Question: I am trying to do a nice 3D plot using time series UV-Vis spectral data, like the first 3D graph below.

I used dput() function to show my data as below.
'''
dput(head(Data))
'''
and get:
'''
structure(list(Wavelength = c(250, 252.5, 255, 257.5, 260, 262.5
), Date = structure(c(<PHONE>, <PHONE>, <PHONE>, <PHONE>,
<PHONE>, <PHONE>), class = c("POSIXct", "POSIXt"), tzone = "UTC"),
X250 = c(25.736217791411, 25.1182597222222, 24.8889567642957,
24.4881150070126, 24.2313916666667, 24.0346564673157), X252.5 = c(25.2168558282209,
24.<PHONE>, 24.375429567643, 23.979541374474, 23.7248569444444,
23.5341668984701), X255 = c(24.6049539877301, 23.9896638888889,
23.7649888423989, 23.3753758765778, 23.1248263888889, 22.9342726008345
), X257.5 = c(24.0257944785276, 23.<PHONE>, 23.1804435146443,
22.795541374474, 22.5493486111111, 22.<PHONE>), X260 = c(23.5917024539877,
22.9615486111111, 22.7389818688982, 22.3544109396914, 22.1091222222222,
21.9127635605007), X262.5 = c(23.1529110429448, 22.5264,
22.3051380753138, 21.924920056101, 21.6777583333333, 21.4858831710709
), X265 = c(22.5382085889571, 21.918125, 21.6982092050209,
21.3252145862553, 21.<PHONE>, 20.8941794158554), X267.5 = c(21.8748957055215,
21.2488722222222, 21.0308619246862, 20.6643941093969, 20.4225541666667,
20.2340041724617), X270 = c(21.2791380368098, 20.6435263888889,
20.4248619246862, 20.0633674614306, 19.823075, 19.6308664812239
), X272.5 = c(20.7223159509202, 20.0815388888889, 19.8637377963738,
19.5049382889201, 19.<PHONE>, 19.0733532684284), X275 = c(20.1307699386503,
19.4878583333333, 19.2719930264993, 18.9178920056101, 18.6778583333333,
18.487123783032), X277.5 = c(19.4758159509202, 18.8334013888889,
18.6168423988842, 18.2683702664797, 18.0308791666667, 17.8428414464534
), X280 = c(18.8002392638037, 18.<PHONE>, 17.9391743375174,
17.5960126227209, 17.3601361111111, 17.1767204450626), X282.5 = c(18.1441809815951,
17.4953208333333, 17.2798758716876, 16.9426002805049, 16.7091777777778,
16.5276926286509), X285 = c(17.5349570552147, 16.8845097222222,
16.6697126917713, 16.337541374474, 16.1053763888889, 15.9246383866481
), X287.5 = c(16.8937300613497, 16.2423861111111, 16.0298493723849,
15.7046171107994, 15.4740472222222, 15.2938845618915), X290 = c(16.2328404907975,
15.582175, 15.3718940027894, 15.0537826086957, 14.8253291666667,
14.646668984701), X292.5 = c(15.5751472392638, 14.9258291666667,
14.7170446304045, 14.4051360448808, 14.1804194444444, 14.0051933240612
), X295 = c(14.9421717791411, 14.2904180555556, 14.0835034867504,
13.778301542777, 13.5566902777778, 13.3817329624478), X297.5 = c(14.4052392638037,
13.7537152777778, 13.5474421199442, 13.2471725105189, 13.<PHONE>,
12.8530055632823), X300 = c(13.9050889570552, 13.2578347222222,
13.0537364016736, 12.7592973352034, 12.5405888888889, 12.3732670375522
), X302.5 = c(13.401036809816, 12.7586194444445, 12.5570264993026,
12.2684992987377, 12.0533902777778, 11.8884353268428), X305 = c(12.902717791411,
12.2623319444444, 12.0613933054393, 11.7787826086956, 11.5651972222222,
11.4043337969402), X307.5 = c(12.4249355828221, 11.7857791666667,
11.5858940027894, 11.3107840112202, 11.0999777777778, 10.9374005563282
), X310 = c(11.9935245398773, 11.3549347222222, 11.1571324965133,
10.8868260869565, 10.67955, 10.5179193324061), X312.5 = c(11.6203098159509,
10.9819680555556, 10.7849539748954, 10.516744740533, 10.3119236111111,
10.<PHONE>), X315 = c(11.2705674846626, 10.63485, 10.4406555090656,
10.<PHONE>, 9.97497638888889, 9.82023783031989), X317.5 = c(10.9098711656442,
10.2797055555556, 10.0875216178522, 9.82828471248247, 9.62720138888889,
9.47325173852573), X320 = c(10.5516625766871, 9.922075, 9.73211157601116,
9.47973772791024, 9.28055, 9.12974826147427), X322.5 = c(10.2039049079755,
9.57341805555556, 9.38568758716876, 9.13822159887798, 8.94393888888889,
8.79378581363004), X325 = c(9.86461042944785, 9.23893472222222,
9.05190516039052, 8.80583450210379, 8.61297777777778, 8.46346731571627
), X327.5 = c(9.5730490797546, 8.95366388888889, 8.76786750348675,
8.52597615708275, 8.33285972222222, 8.18865924895688), X330 = c(9.29567791411043,
8.67920416666667, 8.49494421199442, 8.25632117812062, 8.06634305555556,
7.92368984700974), X332.5 = c(9.0010981595092, 8.38594305555556,
8.20200139470014, 7.96879803646564, 7.78189166666667, 7.63967593880389
), X335 = c(8.71511349693252, 8.09972916666667, 7.92145885634589,
7.69297335203366, 7.50750694444444, 7.3643421418637), X337.5 = c(8.45265644171779,
7.84026666666667, 7.66316178521618, 7.43814305750351, 7.25333333333333,
7.11477607788595), X340 = c(8.19838036809816, 7.59187361111111,
7.41271827057183, 7.19209256661992, 7.00985416666667, 6.87590959666203
), X342.5 = c(7.95462883435583, 7.34913194444444, 7.17332914923291,
6.95607433380084, 6.77643055555556, 6.64161752433936), X345 = c(7.72929754601227,
7.12695138888889, 6.95060669456067, 6.7338920056101, 6.55681388888889,
6.42844089012517), X347.5 = c(7.50222699386503, 6.90189583333333,
6.72852022315202, 6.51498036465638, 6.33897916666667, 6.21110848400556
), X350 = c(7.2898527607362, 6.69248472222222, 6.52281171548117,
6.3138920056101, 6.13989722222222, 6.00979554937413), X352.5 = c(7.07927300613497,
6.48439166666667, 6.31443514644351, 6.10986956521739, 5.93754583333333,
5.81149652294854), X355 = c(6.86355214723926, 6.26889861111111,
6.09972524407252, 5.89783450210379, 5.72706527777778, 5.60363838664812
), X357.5 = c(6.6658527607362, 6.07161111111111, 5.90622873082287,
5.70649649368864, 5.53700833333333, 5.41251877607789), X360 = c(6.47400613496932,
5.88162777777778, 5.71633472803347, 5.5187713884993, 5.35024444444444,
5.22833796940195), X362.5 = c(6.30347852760736, 5.71433888888889,
5.54859414225942, 5.3527587657784, 5.<PHONE>, 5.06425173852573
), X365 = c(6.16322699386503, 5.57911527777778, 5.41753835425384,
5.22367601683029, 5.05854027777778, 4.94001390820584), X367.5 = c(6.02653067484663,
5.44968333333333, 5.29124267782427, 5.10030294530154, 4.93744305555556,
4.82315020862309), X370 = c(5.86248466257669, 5.28735277777778,
5.12692747559275, 4.93981065918654, 4.77878055555556, 4.6638066759388
), X372.5 = c(5.68123006134969, 5.10715, 4.94811854951185,
4.764904628331, 4.60323333333333, 4.48933379694019), X375 = c(5.53815644171779,
4.96720416666667, 4.81097350069735, 4.62871388499299, 4.46926944444445,
4.35810987482615), X377.5 = c(5.40510429447853, 4.<PHONE>,
4.68262761506276, 4.50320617110799, 4.34814444444444, 4.23741724617524
), X380 = c(5.30138343558282, 4.73901805555556, 4.5846889818689,
4.40751612903226, 4.25314444444444, 4.14589847009736), X382.5 = c(5.20306134969325,
4.64154722222222, 4.49053417015342, 4.31611079943899, 4.16125138888889,
4.05445757997218), X385 = c(5.07416871165644, 4.515375, 4.3646959553696,
4.19456802244039, 4.04227222222222, 3.93332127955494), X387.5 = c(4.96219325153374,
4.40868194444444, 4.25931520223152, 4.0922889200561, 3.9414,
3.83277607788595), X390 = c(4.83940797546012, 4.29276527777778,
4.14653974895398, 3.97920196353436, 3.82955277777778, 3.72600834492351
), X392.5 = c(4.71031288343558, 4.16622083333333, 4.02140446304045,
3.85572510518934, 3.70953194444445, 3.60538386648122), X395 = c(4.62059202453988,
4.07360138888889, 3.92935564853556, 3.76849228611501, 3.62277638888889,
3.51784283727399), X397.5 = c(4.49155521472393, 3.95385972222222,
3.81216178521618, 3.65344039270687, 3.50810833333333, 3.4116926286509
), X400 = c(4.37370858895706, 3.84129861111111, 3.70030125523013,
3.5432286115007, 3.39975277777778, 3.30254659248957), X402.5 = c(4.27044171779141,
3.738875, 3.59841562064156, 3.4434095371669, 3.30132638888889,
3.20369819193324), X405 = c(4.15562883435583, 3.<PHONE>,
3.49318270571827, 3.33822159887798, 3.19675555555555, 3.10537273991655
), X407.5 = c(4.09877607361963, 3.57864305555556, 3.44027057182706,
3.28816129032258, 3.14875138888889, 3.05293602225313), X410 = c(4.01044785276074,
3.48679444444444, 3.35288842398884, 3.20463534361851, 3.06820833333333,
2.9671752433936), X412.5 = c(3.87490797546012, 3.35905694444444,
3.2244839609484, 3.07484291725105, 2.93775416666667, 2.8437983310153
), X415 = c(3.79108282208589, 3.28507361111111, 3.14952161785216,
3.00085273492286, 2.86421805555555, 2.77412378303199), X417.5 = c(3.68693558282209,
3.17824583333333, 3.04701394700139, 2.9043366058906, 2.76995972222222,
2.67318358831711), X420 = c(3.56437116564417, 3.05670972222222,
2.92747419804742, 2.786095371669, 2.65226666666667, 2.55702225312935
), X422.5 = c(3.51319018404908, 3.00990694444444, 2.87744769874477,
2.73367180925666, 2.60142361111111, 2.51227399165508), X425 = c(3.43132208588957,
2.92941805555555, 2.80041562064156, 2.65933099579243, 2.52816388888889,
2.43237969401947), X427.5 = c(3.31023926380368, 2.81629166666667,
2.68912831241283, 2.54957363253857, 2.41817777777778, 2.33177051460362
), X430 = c(3.26191717791411, 2.77505833333333, 2.64634030683403,
2.50681767180926, 2.37668055555556, 2.29549374130737), X432.5 = c(3.22984662576687,
2.74605555555556, 2.61894979079498, 2.48168022440393, 2.35282083333333,
2.26610987482615), X435 = c(3.13996932515337, 2.65807916666667,
2.5333179916318, 2.39782187938289, 2.26921388888889, 2.18432684283727
), X437.5 = c(3.08235582822086, 2.60515833333333, 2.4803249651325,
2.34626928471248, 2.21812083333333, 2.13608901251739), X440 = c(3.01686809815951,
2.54044583333333, 2.41671548117155, 2.2833842917251, 2.16062083333333,
2.07232267037552), X442.5 = c(2.93285889570552, 2.46135694444444,
2.33697489539749, 2.20531837307153, 2.08016805555556, 1.99902225312935
), X445 = c(2.8908773006135, 2.42607361111111, 2.30482426778243,
2.17530014025245, 2.04767916666667, 1.97140194714882), X447.5 = c(2.85198466257669,
2.38861111111111, 2.2694839609484, 2.14013884992987, 2.01676111111111,
1.93308901251738), X450 = c(2.8046472392638, 2.34394583333333,
2.22286750348675, 2.09689481065919, 1.97544444444445, 1.89651043115438
), X452.5 = c(2.77545705521472, 2.31733333333333, 2.20150627615063,
2.07733800841515, 1.95440277777778, 1.87571627260083), X455 = c(2.71198159509203,
2.26175277777778, 2.14609483960948, 2.02168022440393, 1.90238194444444,
1.82506536856745), X457.5 = c(2.69071779141104, 2.24759861111111,
2.1283709902371, 2.0067461430575, 1.88878055555556, 1.81217802503477
), X460 = c(2.63857055214724, 2.19480416666667, 2.07814365411437,
1.95862833099579, 1.84296111111111, 1.76875243393602), X462.5 = c(2.55233742331288,
2.10490416666667, 1.99411854951185, 1.87502664796634, 1.76141805555556,
1.68473435326843), X465 = c(2.54993251533742, 2.10804166666667,
1.99814644351464, 1.88111360448808, 1.76530277777778, 1.68772322670375
), X467.5 = c(2.54192944785276, 2.10937638888889, 1.99570990237099,
1.88144319775596, 1.76786666666667, 1.69657162726008), X470 = c(2.45424233128834,
2.02388472222222, 1.91476011157601, 1.80086255259467, 1.68827638888889,
1.61762865090403), X472.5 = c(2.38808588957055, 1.96169583333333,
1.85649232914923, 1.74286956521739, 1.63194444444444, 1.56048400556328
), X475 = c(2.40716871165644, 1.98333055555556, 1.8761589958159,
1.7647840112202, 1.65609861111111, 1.58707093184979), X477.5 = c(2.38796012269939,
1.96411527777778, 1.85740725244073, 1.74938990182328, 1.64029444444444,
1.57306258692629), X480 = c(2.32367484662577, 1.90594027777778,
1.80042677824268, 1.69331276297335, 1.58667777777778, 1.51872322670375
), X482.5 = c(2.26839877300614, 1.85602638888889, 1.75232914923291,
1.64626928471248, 1.542725, 1.47292350486787), X485 = c(2.24077914110429,
1.82308194444444, 1.72304323570432, 1.61980925666199, 1.5158,
1.44215159944367), X487.5 = c(2.19346625766871, 1.77742916666667,
1.67717712691771, 1.57596213183731, 1.46934861111111, 1.39640751043115
), X490 = c(2.1796226993865, 1.77528611111111, 1.67270432357043,
1.56773772791024, 1.46491111111111, 1.39967732962448), X492.5 = c(2.19796932515337,
1.79399861111111, 1.69254253835425, 1.58660028050491, 1.48578888888889,
1.42326842837274), X495 = c(2.16203067484663, 1.75784722222222,
1.66087866108787, 1.56017812061711, 1.45659583333333, 1.39502364394993
), X497.5 = c(2.12128220858896, 1.72433055555556, 1.62827615062762,
1.52875175315568, 1.42800833333333, 1.36483727399165), X500 = c(2.10455214723926,
1.71279027777778, 1.61463458856346, 1.51266058906031, 1.41571388888889,
1.35290403337969), X502.5 = c(2.09321779141104, 1.70464027777778,
1.60352022315202, 1.50263674614306, 1.40064722222222, 1.34636300417246
), X505 = c(2.06455828220859, 1.67302916666667, 1.57388145048815,
1.47552734922861, 1.37514166666667, 1.31759944367177), X507.5 = c(2.01607975460123,
1.62675138888889, 1.53272524407252, 1.43562692847125, 1.34284444444444,
1.27975660639777), X510 = c(1.97671165644172, 1.59260694444444,
1.50193444909344, 1.41013043478261, 1.31677916666667, 1.25430876216968
), X512.5 = c(1.96352147239264, 1.57798472222222, 1.48636262203626,
1.39764375876578, 1.30225555555556, 1.23669680111266), X515 = c(1.92503987730061,
1.54797083333333, 1.45469456066946, 1.36199298737728, 1.26766805555556,
1.21219749652295), X517.5 = c(1.90465030674847, 1.53300555555556,
1.44391352859135, 1.35238569424965, <PHONE>, 1.20831293463143
), X520 = c(1.87689570552147, 1.50217916666667, 1.4149330543933,
1.32729733520337, 1.23678194444445, 1.17577329624478), X522.5 = c(1.83759202453988,
1.46538888888889, 1.37917015341702, 1.29119775596073, 1.20174861111111,
1.14477607788595), X525 = c(1.83651533742331, 1.46525, 1.38037935843794,
1.29450490883591, <PHONE>, 1.15156189151599), X527.5 = c(1.82067791411043,
1.45758472222222, 1.36769874476987, 1.28326788218794, 1.19442916666667,
1.13923365785814), X530 = c(1.7854754601227, 1.42325833333333,
1.33740446304045, 1.25485553997195, 1.16439166666667, 1.11009457579972
), X532.5 = c(1.72706134969325, 1.36137083333333, 1.28353277545328,
1.20330014025245, <PHONE>, 1.05959248956885), X535 = c(1.73546012269939,
1.37703333333333, 1.2953570432357, 1.21220617110799, 1.12938333333333,
1.07361335187761), X537.5 = c(1.75189570552147, 1.39752083333333,
1.3135160390516, 1.23146283309958, 1.15030416666667, 1.10116133518776
), X540 = c(1.70230061349693, 1.35148888888889, 1.2665369595537,
1.18725666199158, 1.10636944444444, 1.06070792767733), X542.5 = c(1.71566564417178,
1.36359027777778, 1.28287029288703, 1.20369565217391, <PHONE>,
1.07357719054242), X545 = c(1.66589877300613, 1.31230416666667,
1.23633891213389, 1.15782889200561, 1.07775833333333, 1.01979972183588
), X547.5 = c(1.62098466257669, 1.27635555555556, 1.19730962343096,
1.11939270687237, 1.03757361111111, 0.990175243393602), X550 = c(1.64088650306749,
1.30173333333333, 1.22275592747559, 1.14718793828892, 1.06357916666667,
1.02470931849791), X552.5 = c(1.65776687116564, 1.31616944444444,
1.23976708507671, 1.16367180925666, 1.08286944444444, 1.03624200278164
), X555 = c(1.64775766871166, 1.30469861111111, 1.23003905160391,
1.15642496493689, 1.07983611111111, 1.02301529902643), X557.5 = c(1.57864417177914,
1.24234861111111, 1.16718131101813, 1.09518373071529, 1.01922638888889,
0.966821974965229), X560 = c(1.55608895705521, 1.22404166666667,
1.14994979079498, 1.07797896213184, 0.998729166666667, 0.953904033379694
), X562.5 = c(1.57327300613497, 1.24271111111111, 1.17039748953975,
1.10076437587658, 1.02429722222222, 0.982093184979138), X565 = c(1.54155828220859,
1.21247638888889, 1.14011994421199, 1.06987377279102, 0.995325,
0.950226703755216), X567.5 = c(1.5184754601227, 1.19163194444444,
1.11808926080893, 1.04673772791024, 0.969984722222222, 0.920390820584145
), X570 = c(1.52191104294479, 1.19953472222222, 1.12552022315202,
1.05369144460028, 0.979043055555555, 0.936059805285118),
X572.5 = c(1.49422699386503, 1.17113333333333, 1.09843793584379,
1.02884291725105, 0.956215277777778, 0.914119610570236),
X575 = c(1.48120552147239, 1.16091666666667, 1.08878382147838,
1.02371248246844, 0.950745833333333, 0.903524339360223),
X577.5 = c(1.49473312883436, 1.17405, 1.10468340306834, 1.04081346423562,
0.967102777777778, 0.918347705146036), X580 = c(1.45893558282209,
1.13822638888889, 1.07150488145049, 1.<PHONE>, 0.931488888888889,
0.888706536856745), X582.5 = c(1.40335889570552, 1.08981666666667,
1.02136262203626, 0.955345021037868, 0.882438888888889, 0.842457579972184
), X585 = c(1.41981901840491, 1.11120277777778, 1.04046164574617,
0.976112201963534, 0.902045833333333, 0.854774687065369),
X587.5 = c(1.44122085889571, 1.13389722222222, 1.06531938633194,
0.998193548387097, 0.927052777777778, 0.884666203059805),
X590 = c(1.43262883435583, 1.12188472222222, 1.05589539748954,
0.991642356241234, 0.923915277777778, 0.883214186369958),
X592.5 = c(1.39457668711656, 1.08495694444444, 1.01676150627615,
0.954368863955119, 0.886066666666667, 0.842401947148818),
X595 = c(1.39473006134969, 1.09030138888889, 1.02193584379358,
0.95813744740533, 0.889866666666667, 0.851438108484006),
X597.5 = c(1.39176380368098, 1.08874305555556, 1.02160251046025,
0.960784011220196, 0.891755555555556, 0.851367176634214),
X600 = c(1.32321472392638, 1.02342361111111, 0.958054393305439,
0.896713884992987, 0.828456944444444, 0.789112656467316),
X602.5 = c(1.3699754601227, 1.06539861111111, 1.00389818688982,
0.94194950911641, 0.875038888888889, 0.832920723226704),
X605 = c(1.39004294478528, <PHONE>, 1.02410460251046, 0.964893408134642,
0.897881944444444, 0.851397774687065), X607.5 = c(1.33887423312883,
1.04344305555556, 0.978672245467225, 0.918176718092567, 0.853443055555556,
0.810876216968011), X610 = c(1.34292944785276, 1.04911111111111,
0.98465690376569, 0.922030855539972, 0.858780555555556, 0.820618915159944
), X612.5 = c(1.32123006134969, 1.02857083333333, 0.962319386331939,
0.899249649368864, 0.834901388888889, 0.797037552155772),
X615 = c(1.30576380368098, 1.01544166666667, 0.949560669456067,
0.889232819074334, 0.824005555555556, 0.787675938803894),
X617.5 = c(1.30801840490798, 1.01950138888889, 0.959458856345886,
0.902255259467041, 0.839116666666667, 0.80459388038943),
X620 = c(1.25273619631902, 0.963565277777778, 0.903634588563459,
0.845955119214586, 0.781859722222222, 0.751739916550765),
X622.5 = c(1.24233742331288, 0.951993055555556, 0.889652719665272,
0.832720897615708, 0.765165277777778, 0.728485396383866),
X625 = c(1.3115736196319, 1.020975, 0.960577405857741, 0.902300140252454,
0.835329166666667, 0.789098748261474), X627.5 = c(1.32251840490798,
1.03869861111111, 0.977846582984658, 0.916507713884993, 0.852429166666667,
0.812655076495132), X630 = c(1.26833435582822, <PHONE>,
0.93086750348675, 0.87539270687237, 0.812751388888889, 0.775739916550765
), X632.5 = c(1.24898773006135, 0.965934722222222, 0.908059972105997,
0.85682889200561, 0.794722222222222, 0.751435326842837),
X635 = c(1.28299386503067, 0.995876388888889, 0.936375174337517,
0.881263674614306, 0.819331944444444, 0.78326842837274),
X637.5 = c(1.2784018404908, 1.00060833333333, 0.939645746164575,
0.880981767180926, 0.821463888888889, 0.792333796940195),
X640 = c(1.24037116564417, 0.960616666666667, 0.905357043235704,
0.846816269284712, 0.787144444444444, 0.744055632823366),
X642.5 = c(1.19373619631902, 0.907856944444444, 0.852075313807531,
0.797594670406732, 0.732779166666667, 0.684244784422809),
X645 = c(1.17663190184049, 0.898422222222222, 0.835518828451883,
0.782708274894811, 0.717233333333333, 0.684310152990264),
X647.5 = c(1.21073619631902, 0.943138888888889, 0.879875871687587,
0.826015427769986, <PHONE>, 0.737840055632823), X650 = c(1.20088036809816,
0.934829166666667, 0.877008368200837, 0.821608695652174,
0.760254166666667, 0.727004172461752), X652.5 = c(1.18600920245399,
0.915881944444444, 0.860887029288703, 0.80358064516129, 0.744027777777778,
0.705867872044506), X655 = c(1.22061349693252, 0.951930555555556,
0.896224546722455, 0.840730715287518, 0.784806944444444,
0.750878998609179), X657.5 = c(1.19243865030675, 0.924801388888889,
0.865479776847978, 0.81258064516129, 0.757759722222222, 0.721283727399165
), X660 = c(1.10550920245399, 0.841702777777778, 0.780730822873082,
0.731366058906031, 0.673393055555556, 0.638547983310153)), row.names = c(NA,
6L), class = "data.frame")
'''
My code:
'''
Data <- data.frame(Data)
library(rgl)
library(pls)
x <- as.POSIXct(Data$Date, format = "2013-01-10", tz = "Australia/Adelaide")
y <- Data$Wavelength
z <- as.matrix(Data[,3:167])
open3d()
plot3d(x, y, z,col="purple", size=3, xlab = "Date", ylab = "Wavelength", zlab = "Absorbance (/cm)")
'''
I get a not very nice plot as shown in the second graph.
<URL>
The x-axis has labels in numerical dates, but I want the actual dates in the format like "1 June 2013" or "1/6/2013".
I also don't know how to make a nice rainbow colour looking 3D graph.
Any help is welcome :)
a typical UV-Vis spectrum looks like graph 3 below <URL>
using the codes provided by Marco Sandri,
'''
library(tidyr)
library(ggplot2)
library(plotly)
Data %>%
gather(Series, y, X250:X660, factor_key=TRUE) %>%
plot_ly(x = ~Date, y = ~Wavelength, z = ~y,
type = 'scatter3d', mode = 'lines', color = ~Series)
'''
The graph 4 is the plot I get.
<URL>
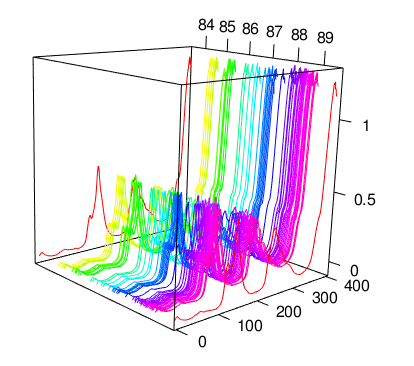
Answer: A solution based on the 'plotly' package:
'''
library(tidyr)
library(plotly)
Data %>%
gather(Series, y, X250:X660, factor_key=TRUE) %>%
plot_ly(x = ~Date, y = ~Wavelength, z = ~y, type = 'scatter3d', mode = 'lines', color = ~Series)
'''
<URL>